Field crop: maize
Growth stage: 2
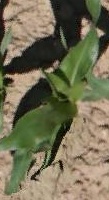
Species: maize